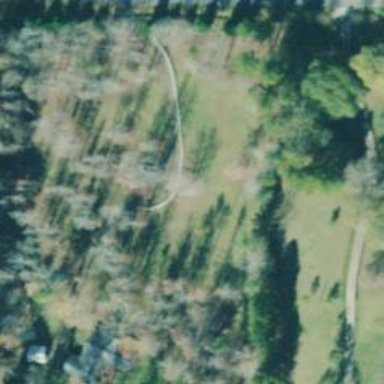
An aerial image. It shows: Driveway.